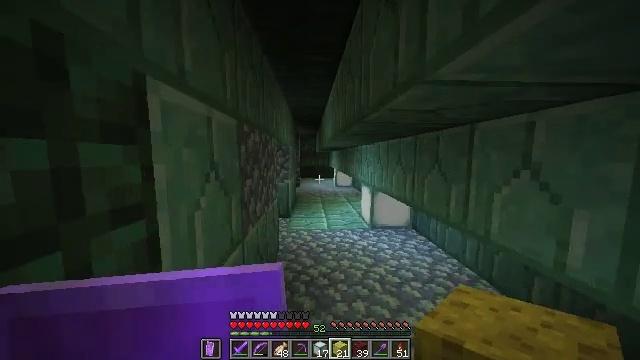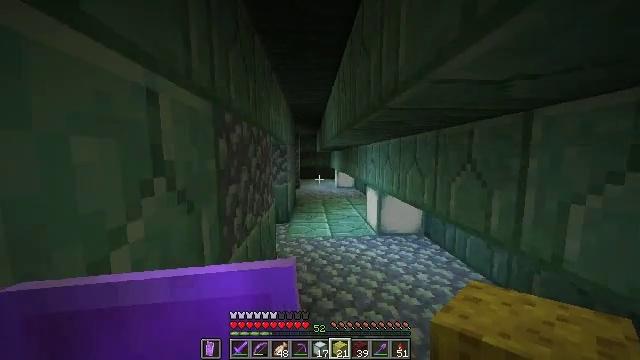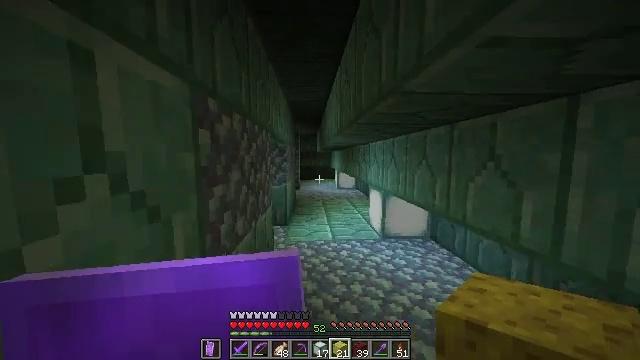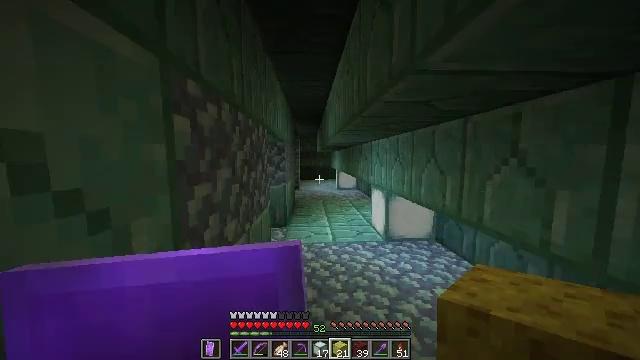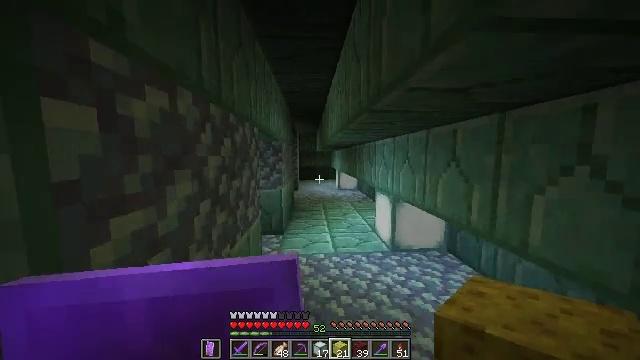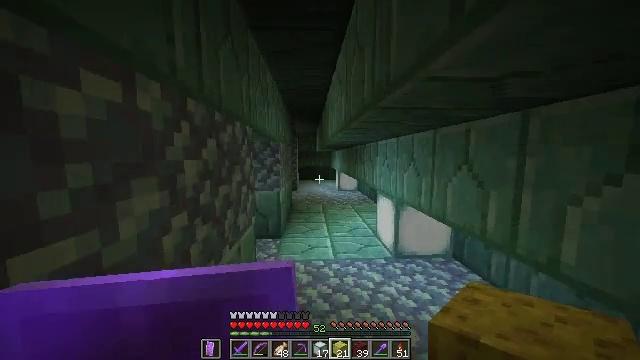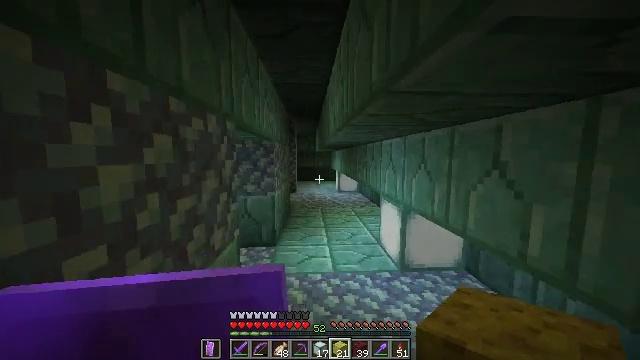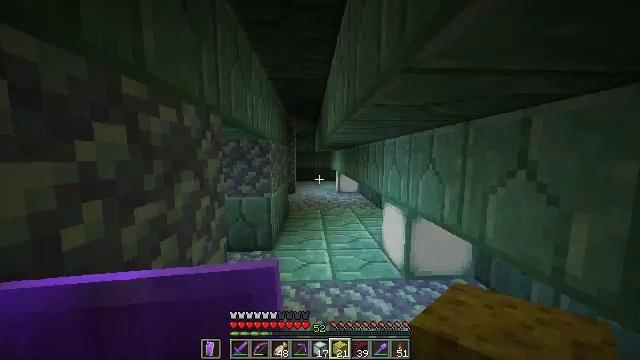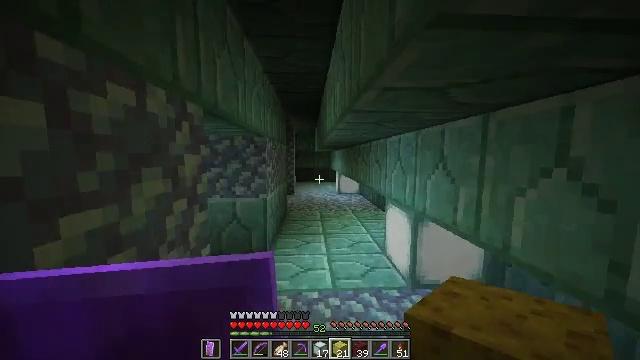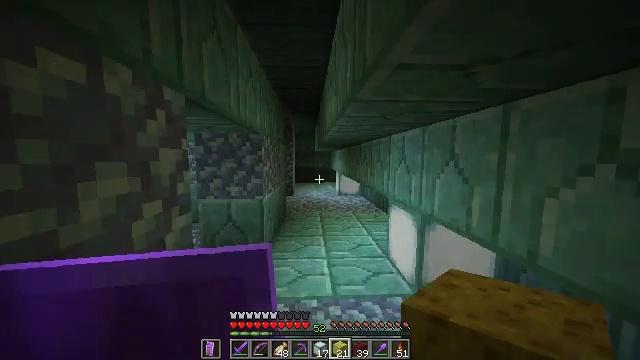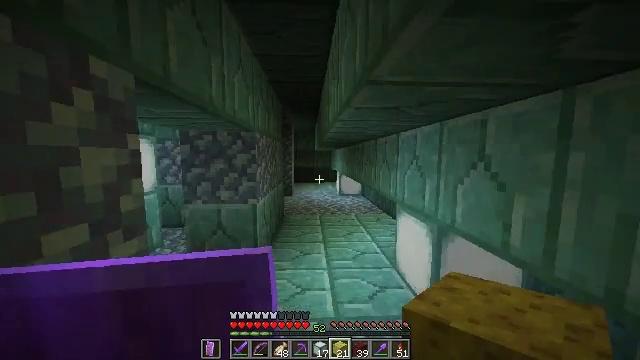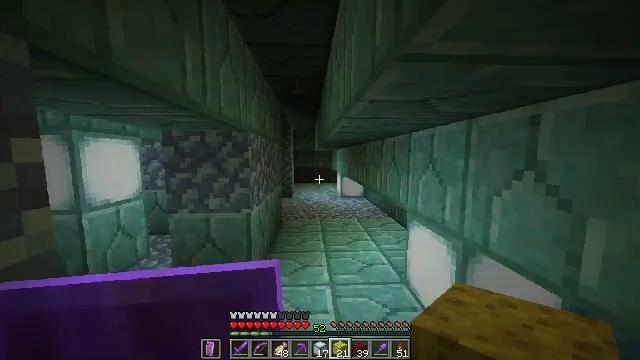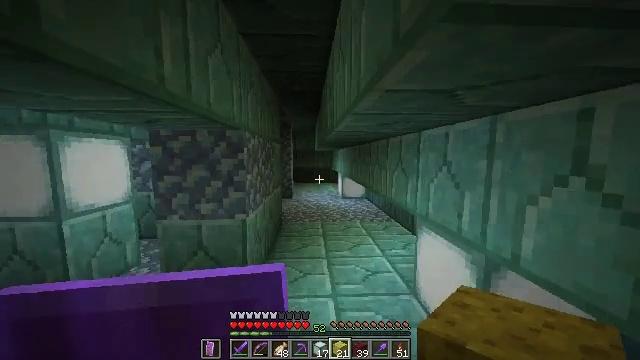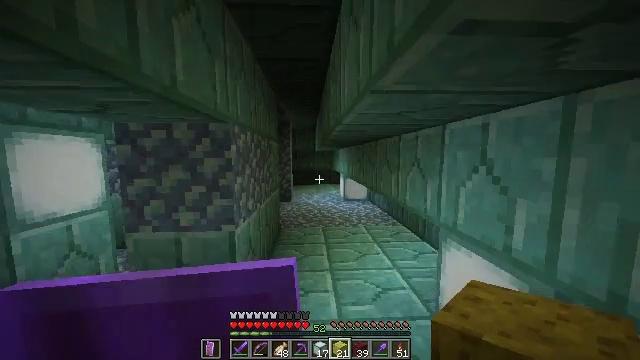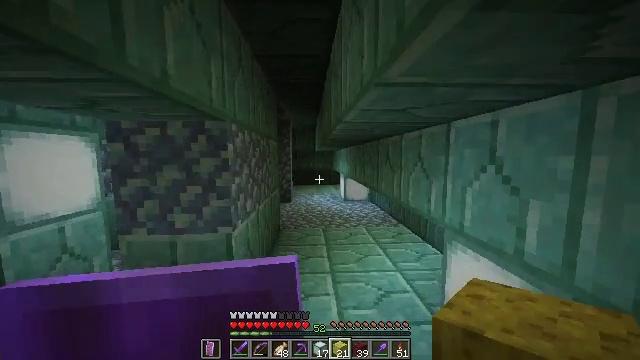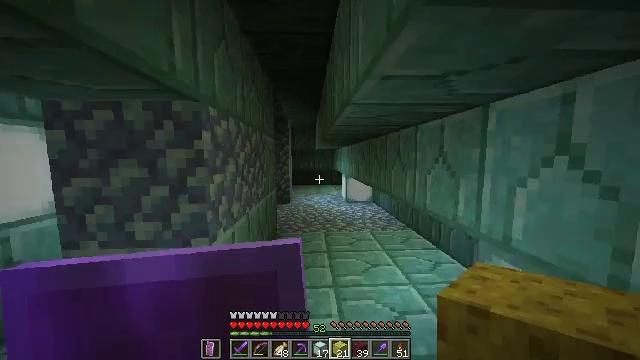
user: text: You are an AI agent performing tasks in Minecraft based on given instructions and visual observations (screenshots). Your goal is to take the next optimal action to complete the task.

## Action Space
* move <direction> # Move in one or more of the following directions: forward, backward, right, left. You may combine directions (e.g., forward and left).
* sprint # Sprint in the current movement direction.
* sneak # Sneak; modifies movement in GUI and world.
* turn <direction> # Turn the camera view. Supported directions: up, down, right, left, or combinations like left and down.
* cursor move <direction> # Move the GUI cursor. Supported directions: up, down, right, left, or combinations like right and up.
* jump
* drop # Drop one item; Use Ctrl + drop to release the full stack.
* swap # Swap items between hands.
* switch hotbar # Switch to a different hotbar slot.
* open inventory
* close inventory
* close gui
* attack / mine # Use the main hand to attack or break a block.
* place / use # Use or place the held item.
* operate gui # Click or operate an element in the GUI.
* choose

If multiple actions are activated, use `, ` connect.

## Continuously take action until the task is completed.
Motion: motion action
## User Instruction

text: Obtain a sea lantern through crafting.
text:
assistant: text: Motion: move forward, sprint
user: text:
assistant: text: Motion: move forward, sprint
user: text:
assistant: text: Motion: move forward, sprint
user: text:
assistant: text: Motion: move forward, sprint
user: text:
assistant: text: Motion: move forward, sprint
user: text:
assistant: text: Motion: move forward, sprint
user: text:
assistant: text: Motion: move forward, sprint
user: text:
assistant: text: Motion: move forward, sprint
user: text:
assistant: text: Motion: move forward, sprint
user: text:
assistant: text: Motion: move forward, sprint
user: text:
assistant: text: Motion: move forward, sprint
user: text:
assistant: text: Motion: move forward, sprint
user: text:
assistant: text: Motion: move forward, sprint
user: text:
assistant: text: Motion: move forward, sprint
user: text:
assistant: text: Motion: move forward, sprint
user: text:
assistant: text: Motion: move forward, sprint
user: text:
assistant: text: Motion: move forward, sprint
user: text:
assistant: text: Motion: move forward, sprint
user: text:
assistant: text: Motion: move forward, sprint
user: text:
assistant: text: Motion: move forward, sprint
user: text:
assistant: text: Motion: move forward, sprint
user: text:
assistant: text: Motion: move forward, sprint, turn left
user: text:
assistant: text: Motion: move forward, sprint, turn left
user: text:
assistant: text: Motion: move forward, sprint, turn left
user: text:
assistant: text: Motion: move forward, sprint, turn left
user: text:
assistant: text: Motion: move forward, sprint
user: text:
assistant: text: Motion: move forward, sprint, turn left
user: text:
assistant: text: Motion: move forward and move right, sprint, turn left and down
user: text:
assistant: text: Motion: move forward and move right, sprint, turn left
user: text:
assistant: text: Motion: move forward and move right, sprint